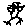
Label: bird